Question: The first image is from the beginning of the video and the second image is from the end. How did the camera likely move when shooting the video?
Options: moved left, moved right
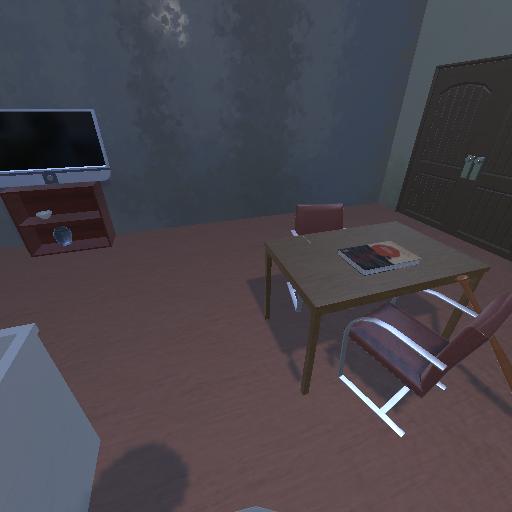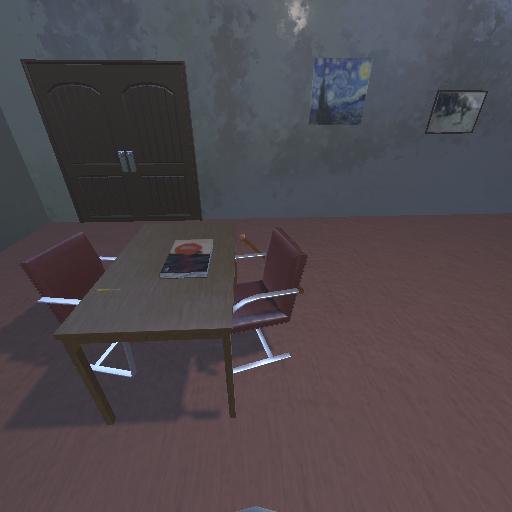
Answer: moved left